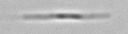
Label: Leptocylindrus